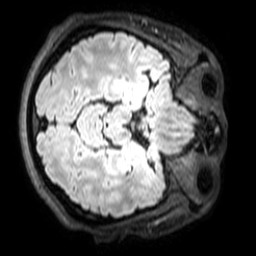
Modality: T1w
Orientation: axial
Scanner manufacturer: philips
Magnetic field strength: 3 T
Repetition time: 4.8 s
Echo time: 0.2586 s